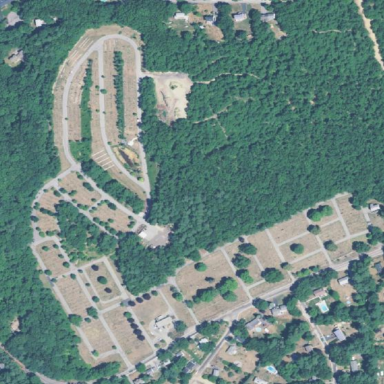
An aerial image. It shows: Cemetery located in woodland area with historical significance.